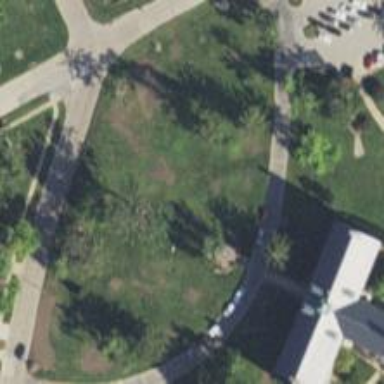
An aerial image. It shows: Memorial site with historic significance.